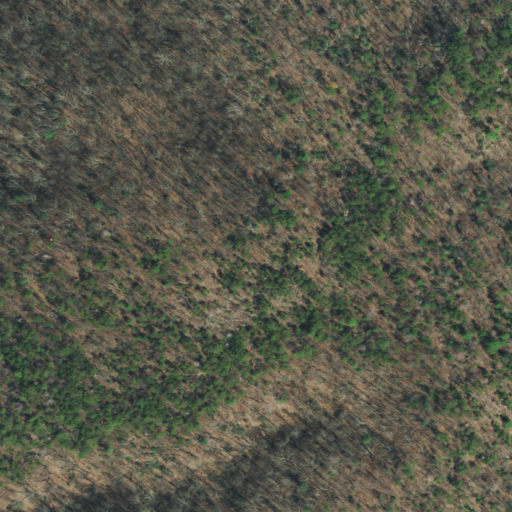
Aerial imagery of mountain in Tennessee named Bunker Hill containing deciduous forest, mixed forest, evergreen forest, and open development